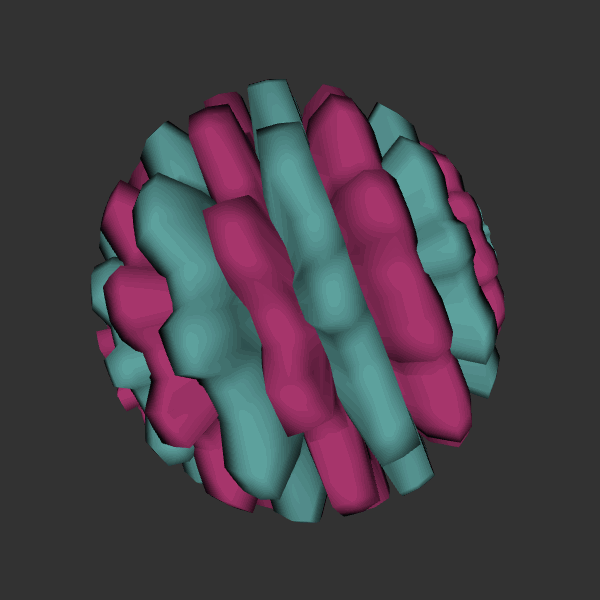
Background: dark